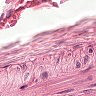
Metastatic tissue present: no